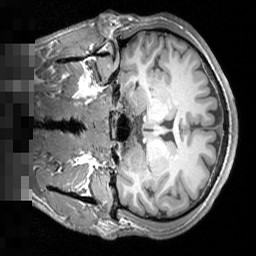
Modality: T1w
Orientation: coronal
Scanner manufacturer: siemens
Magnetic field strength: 3 T
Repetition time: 1.5 s
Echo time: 0.00291 s